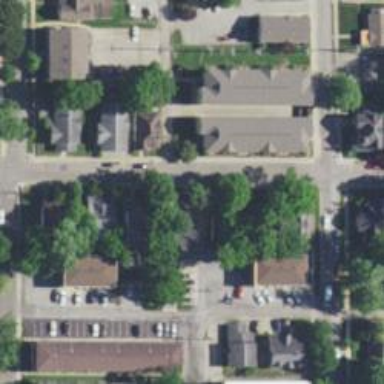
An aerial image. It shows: Alleyway designated as service road.